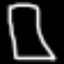
Label: square